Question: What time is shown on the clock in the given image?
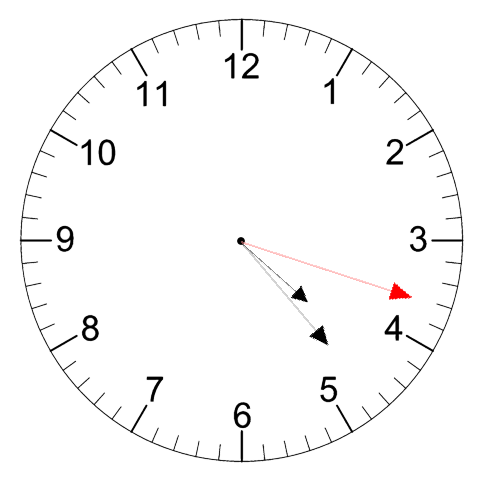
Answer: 04:23:18